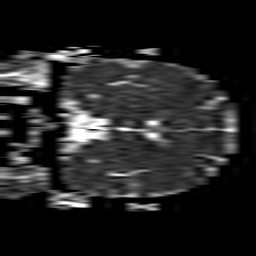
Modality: ADC
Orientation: coronal
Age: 46
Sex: female
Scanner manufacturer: philips
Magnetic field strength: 1.5 T
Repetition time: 3.4 s
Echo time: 0.06922 s